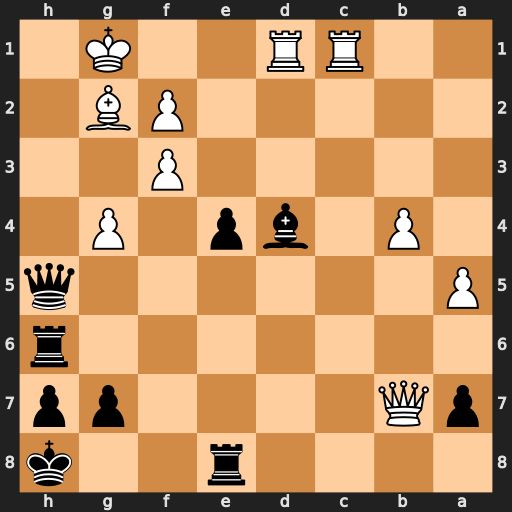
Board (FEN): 4r2k/pQ4pp/7r/P6q/1P1bp1P1/5P2/5PB1/2RR2K1
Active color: b
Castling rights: -
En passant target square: -
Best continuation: Qh2+ Kf1 exf3 Qxf3 Bxf2 Qxf2 Rf6